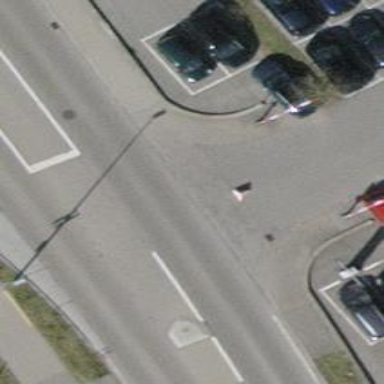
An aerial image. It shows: Asphalt sidewalk along the footway.